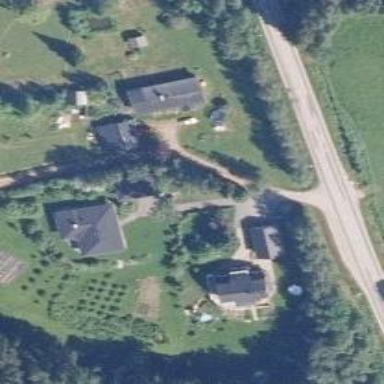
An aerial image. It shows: Driveway.